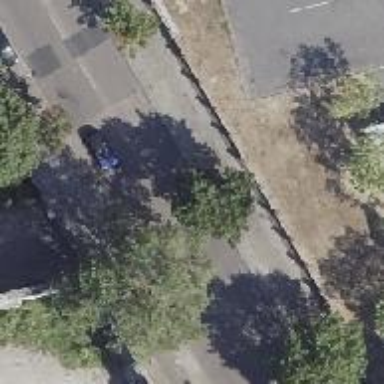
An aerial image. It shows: Unclassified road with asphalt surface. There are separate sidewalks and lane markings.